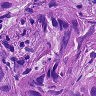
Metastatic tissue present: yes